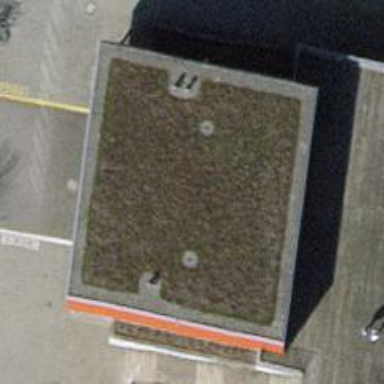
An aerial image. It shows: Building with flat roof.